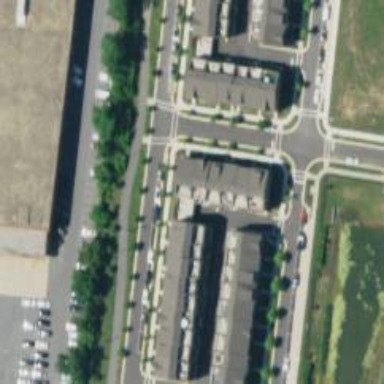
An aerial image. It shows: Residential road with asphalt surface and separate sidewalk.